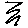
Label: zigzag